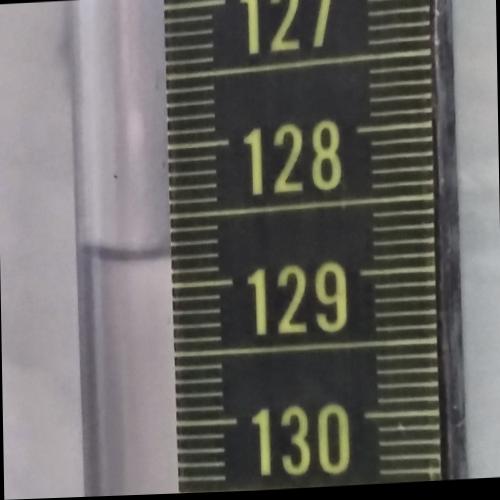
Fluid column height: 128.8 cm